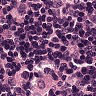
Metastatic tissue present: yes